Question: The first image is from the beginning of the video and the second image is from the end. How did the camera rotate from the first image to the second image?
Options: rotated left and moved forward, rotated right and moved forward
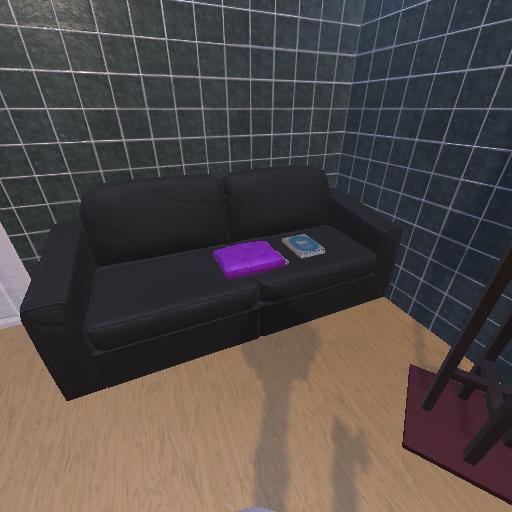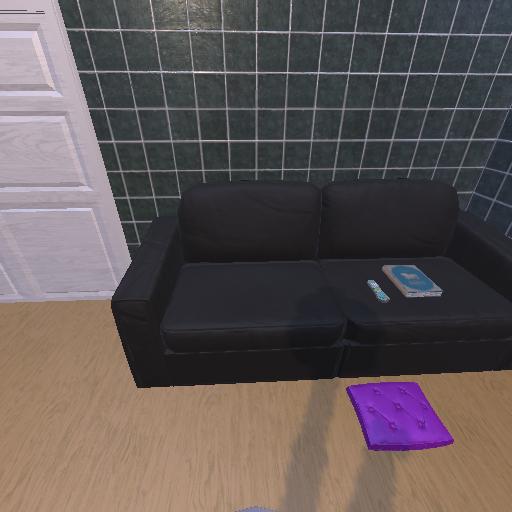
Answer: rotated left and moved forward